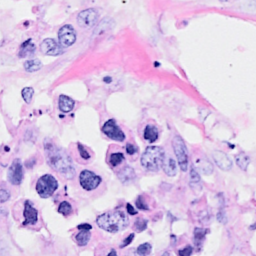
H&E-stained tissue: Breast